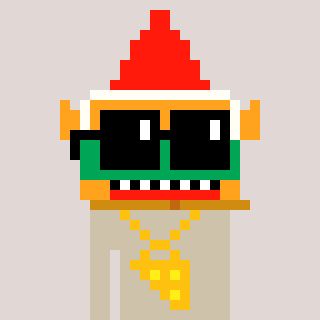
a pixel art character with square black sunglasses, a gnome-shaped head and a bege-colored body on a warm background